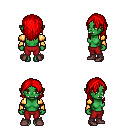
a pixel art fantasy rpg character, female body template, orc, green skin, gold arm armor, red pants, red long hairstyle, maroon shoes, four views (front, back, left, right), 2x2 character sprite sheet, small pixel art, hard edges, no anti-aliasing